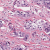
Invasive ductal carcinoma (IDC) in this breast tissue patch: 1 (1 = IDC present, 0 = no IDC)